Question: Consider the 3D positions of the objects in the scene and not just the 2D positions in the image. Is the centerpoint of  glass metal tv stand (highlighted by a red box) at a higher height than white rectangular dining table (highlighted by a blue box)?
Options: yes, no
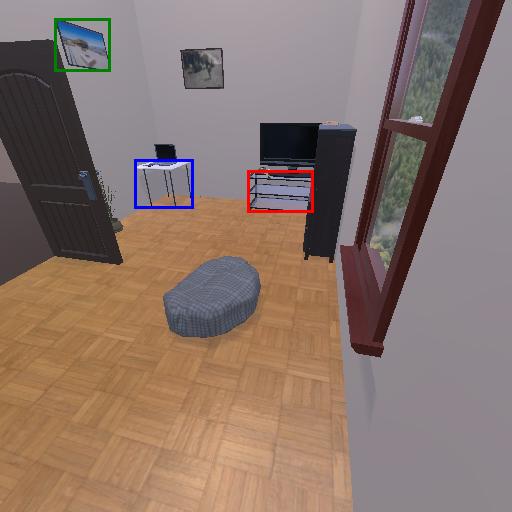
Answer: yes